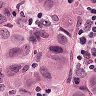
Metastatic tissue present: yes